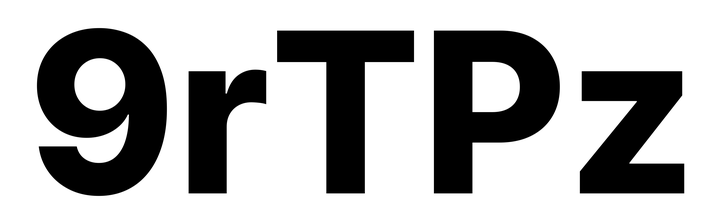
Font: Inter_ExtraBold